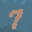
Label: 7